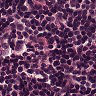
Metastatic tissue present: no